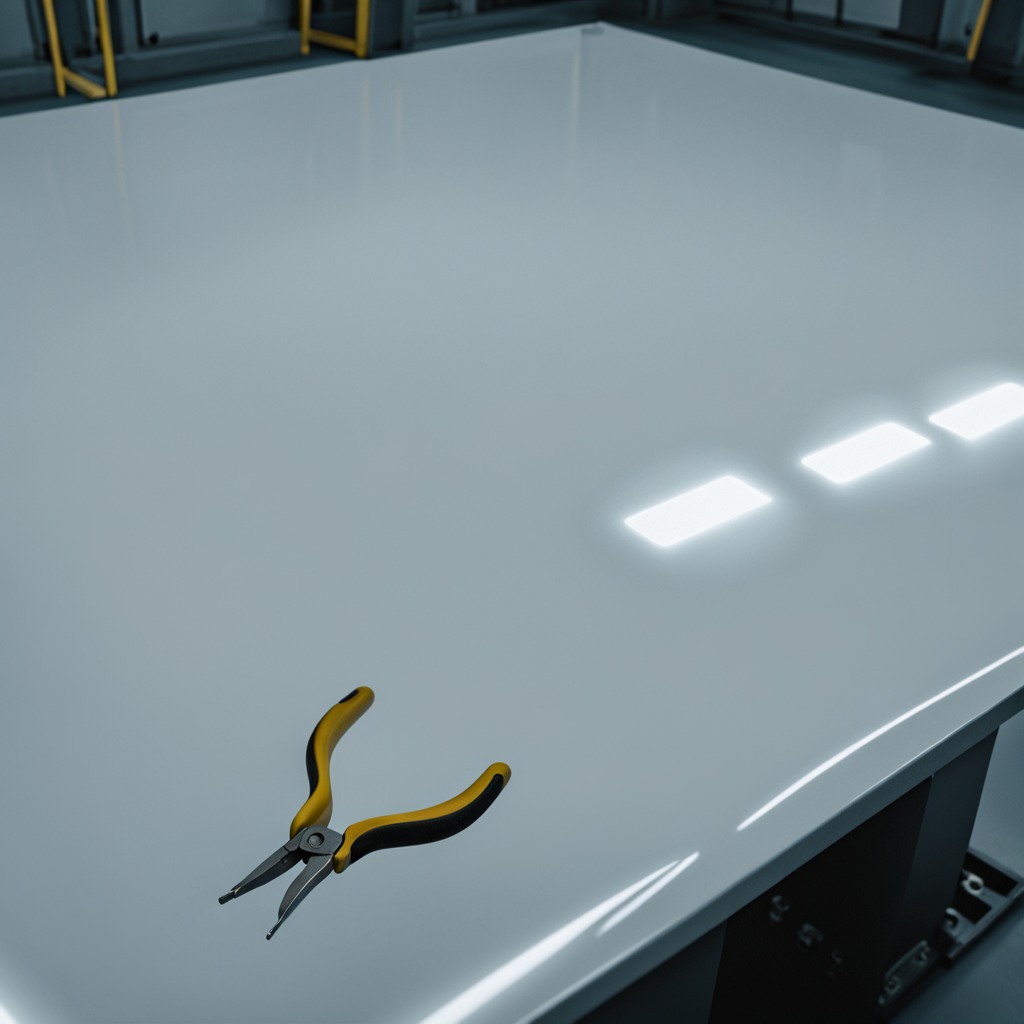
A plier is lying on the table in the ship maintenance bay.